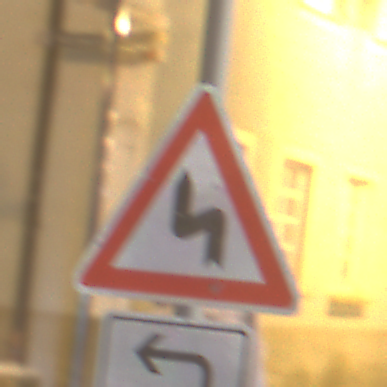
Verkehrszeichen: DoppelkurveZunaechstLinks
Zusatzzeichen unten: RichtungsangabeDurchPfeile2
Umgebung: Outdoor, Urban
Tageszeit: Night
Wetter: Overcast
Licht: Artificial
Jahreszeit: Winter
Kontrast: MediumContrast